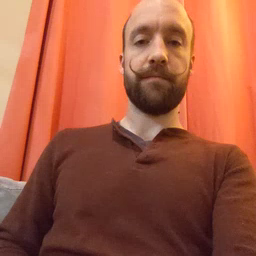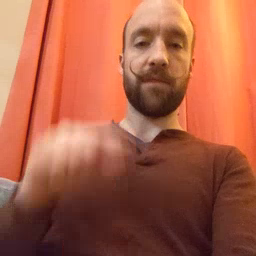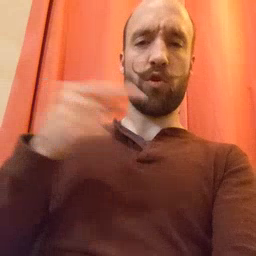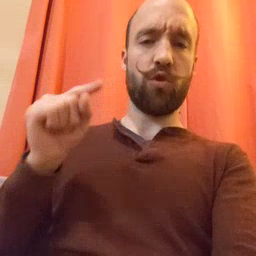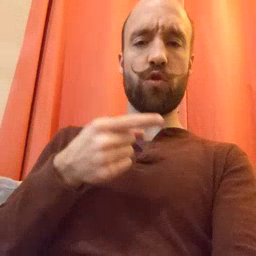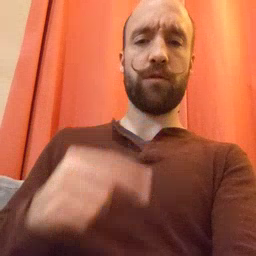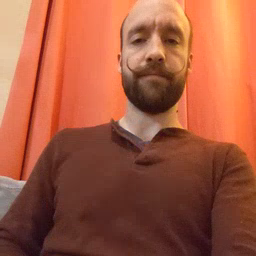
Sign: owie